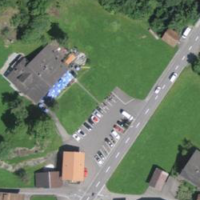
EUNIS habitat code: 24
Species observed at this site:
Milvus milvus